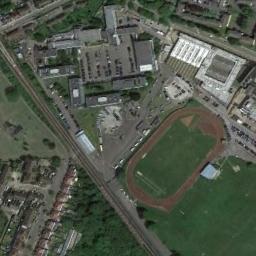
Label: ground_track_field